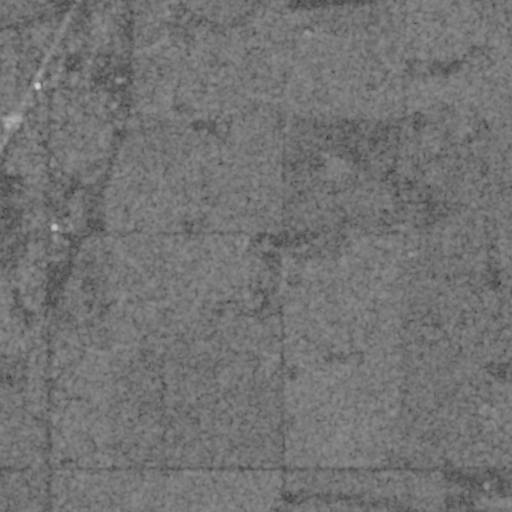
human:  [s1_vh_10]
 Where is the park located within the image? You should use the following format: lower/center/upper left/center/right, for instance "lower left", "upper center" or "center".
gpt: The park is located in the upper left of the image.
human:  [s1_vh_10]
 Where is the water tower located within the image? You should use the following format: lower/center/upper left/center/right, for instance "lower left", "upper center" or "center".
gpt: The water tower is located in the upper left of the image.
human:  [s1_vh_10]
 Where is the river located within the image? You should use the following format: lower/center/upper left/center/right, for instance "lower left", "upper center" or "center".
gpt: The river is located in the upper of the image.
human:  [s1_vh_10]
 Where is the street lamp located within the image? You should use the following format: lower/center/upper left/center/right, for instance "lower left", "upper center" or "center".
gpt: The street lamp is located in the center left of the image.
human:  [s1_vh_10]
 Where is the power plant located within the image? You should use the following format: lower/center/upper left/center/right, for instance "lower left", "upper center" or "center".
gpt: There is no power plant in the image.

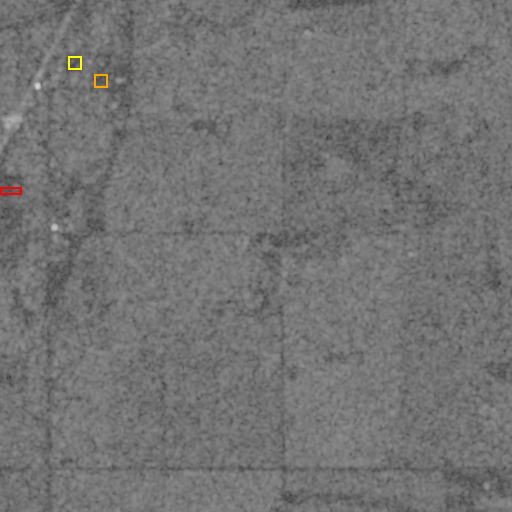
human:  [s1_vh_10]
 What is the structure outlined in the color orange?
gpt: The structure outlined in orange is a park.
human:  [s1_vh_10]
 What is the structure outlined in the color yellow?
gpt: The structure outlined in yellow is a building.
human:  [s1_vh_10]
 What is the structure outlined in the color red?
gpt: The structure outlined in red is a building.
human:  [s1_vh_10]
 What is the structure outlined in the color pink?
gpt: There is no pink outline.